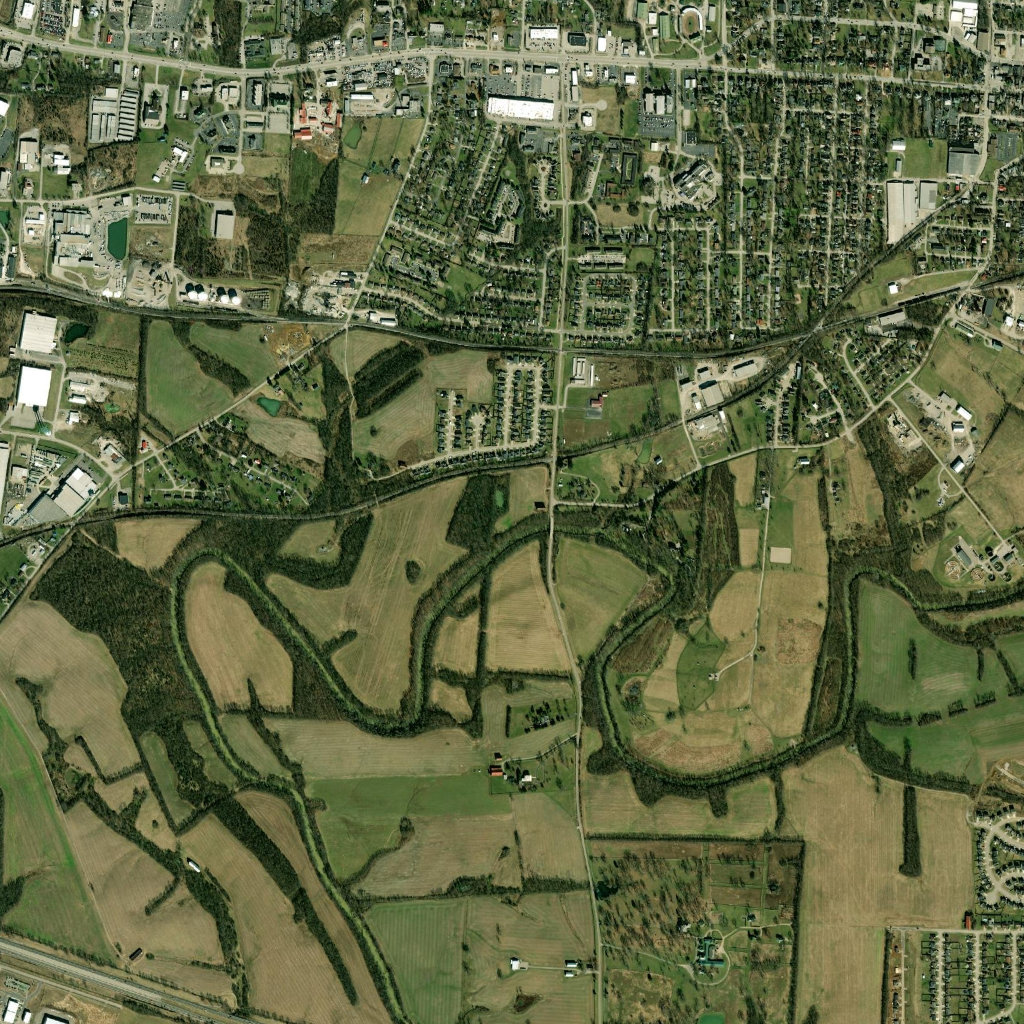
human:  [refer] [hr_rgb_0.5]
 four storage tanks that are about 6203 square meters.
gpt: <box>[[17, 28, 23, 29, 0]]</box>

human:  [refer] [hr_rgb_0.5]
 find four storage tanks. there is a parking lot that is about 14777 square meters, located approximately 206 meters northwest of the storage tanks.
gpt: <box>[[18, 28, 23, 29, 0]]</box>